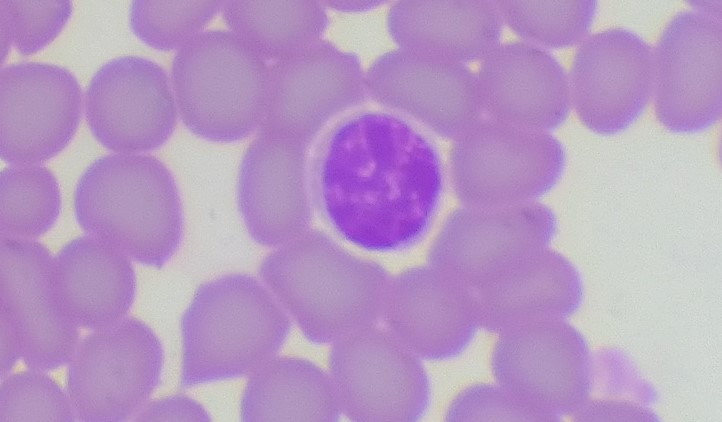
White blood cell type: Lymphocyte